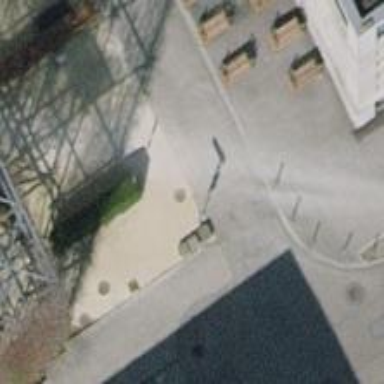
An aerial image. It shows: Bollard barrier.